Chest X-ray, AP view. Patient: 56 years old, sex F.
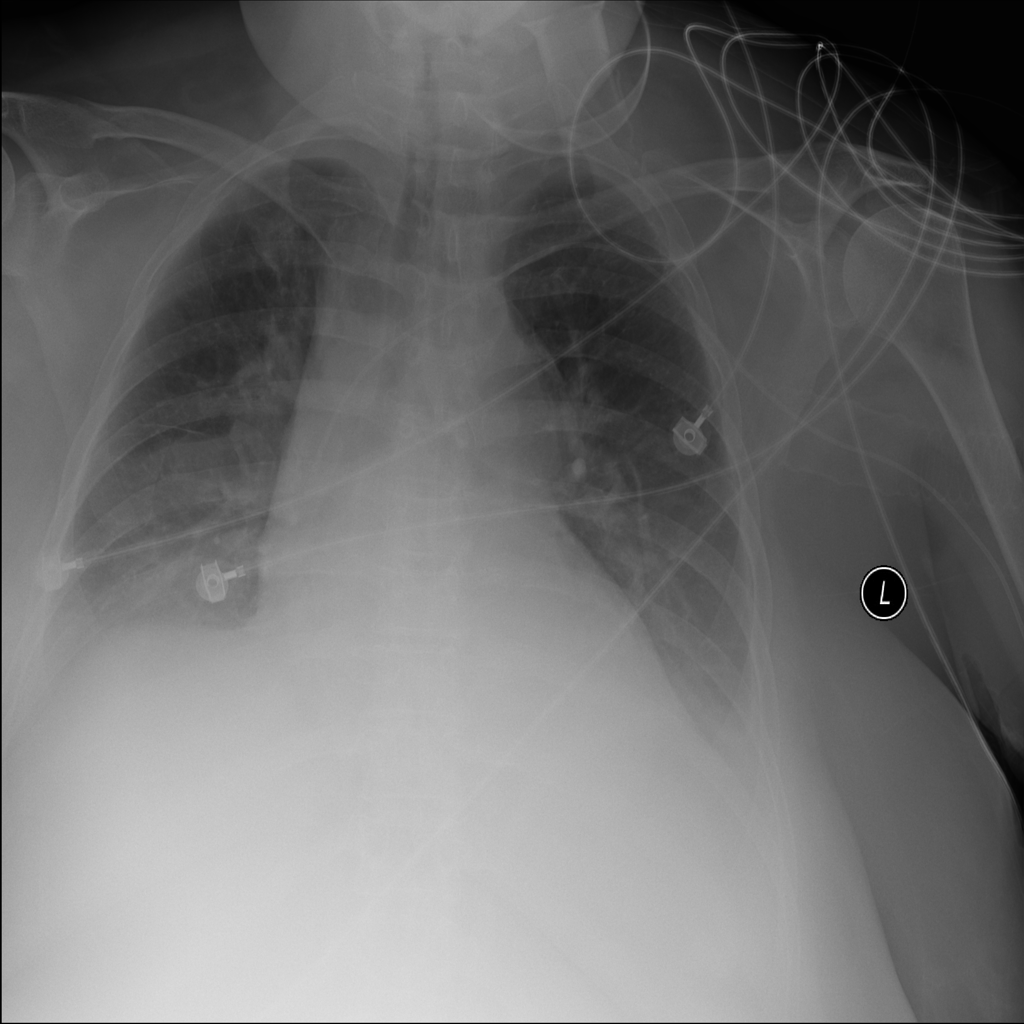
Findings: Atelectasis, Effusion, Infiltration, Pleural_Thickening